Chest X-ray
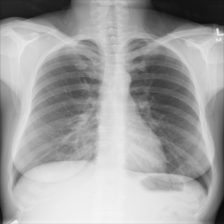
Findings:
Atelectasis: negative
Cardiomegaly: negative
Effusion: negative
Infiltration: negative
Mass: negative
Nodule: negative
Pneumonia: negative
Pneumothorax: negative
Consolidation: negative
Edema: negative
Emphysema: negative
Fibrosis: negative
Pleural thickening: negative
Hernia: negative